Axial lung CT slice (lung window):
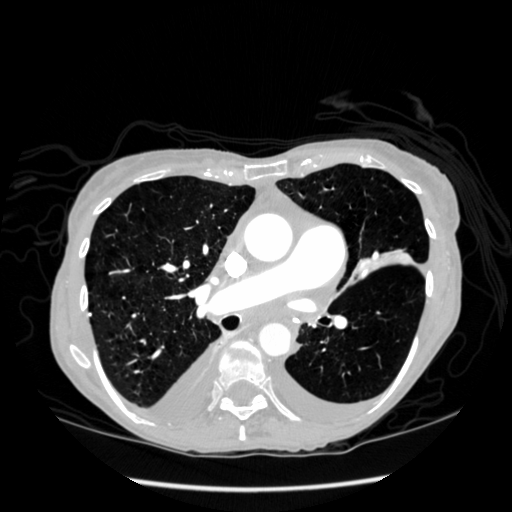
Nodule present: no